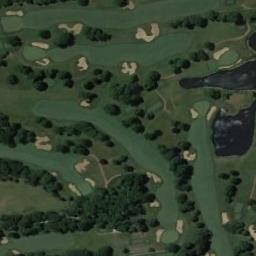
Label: golf_course